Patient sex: M
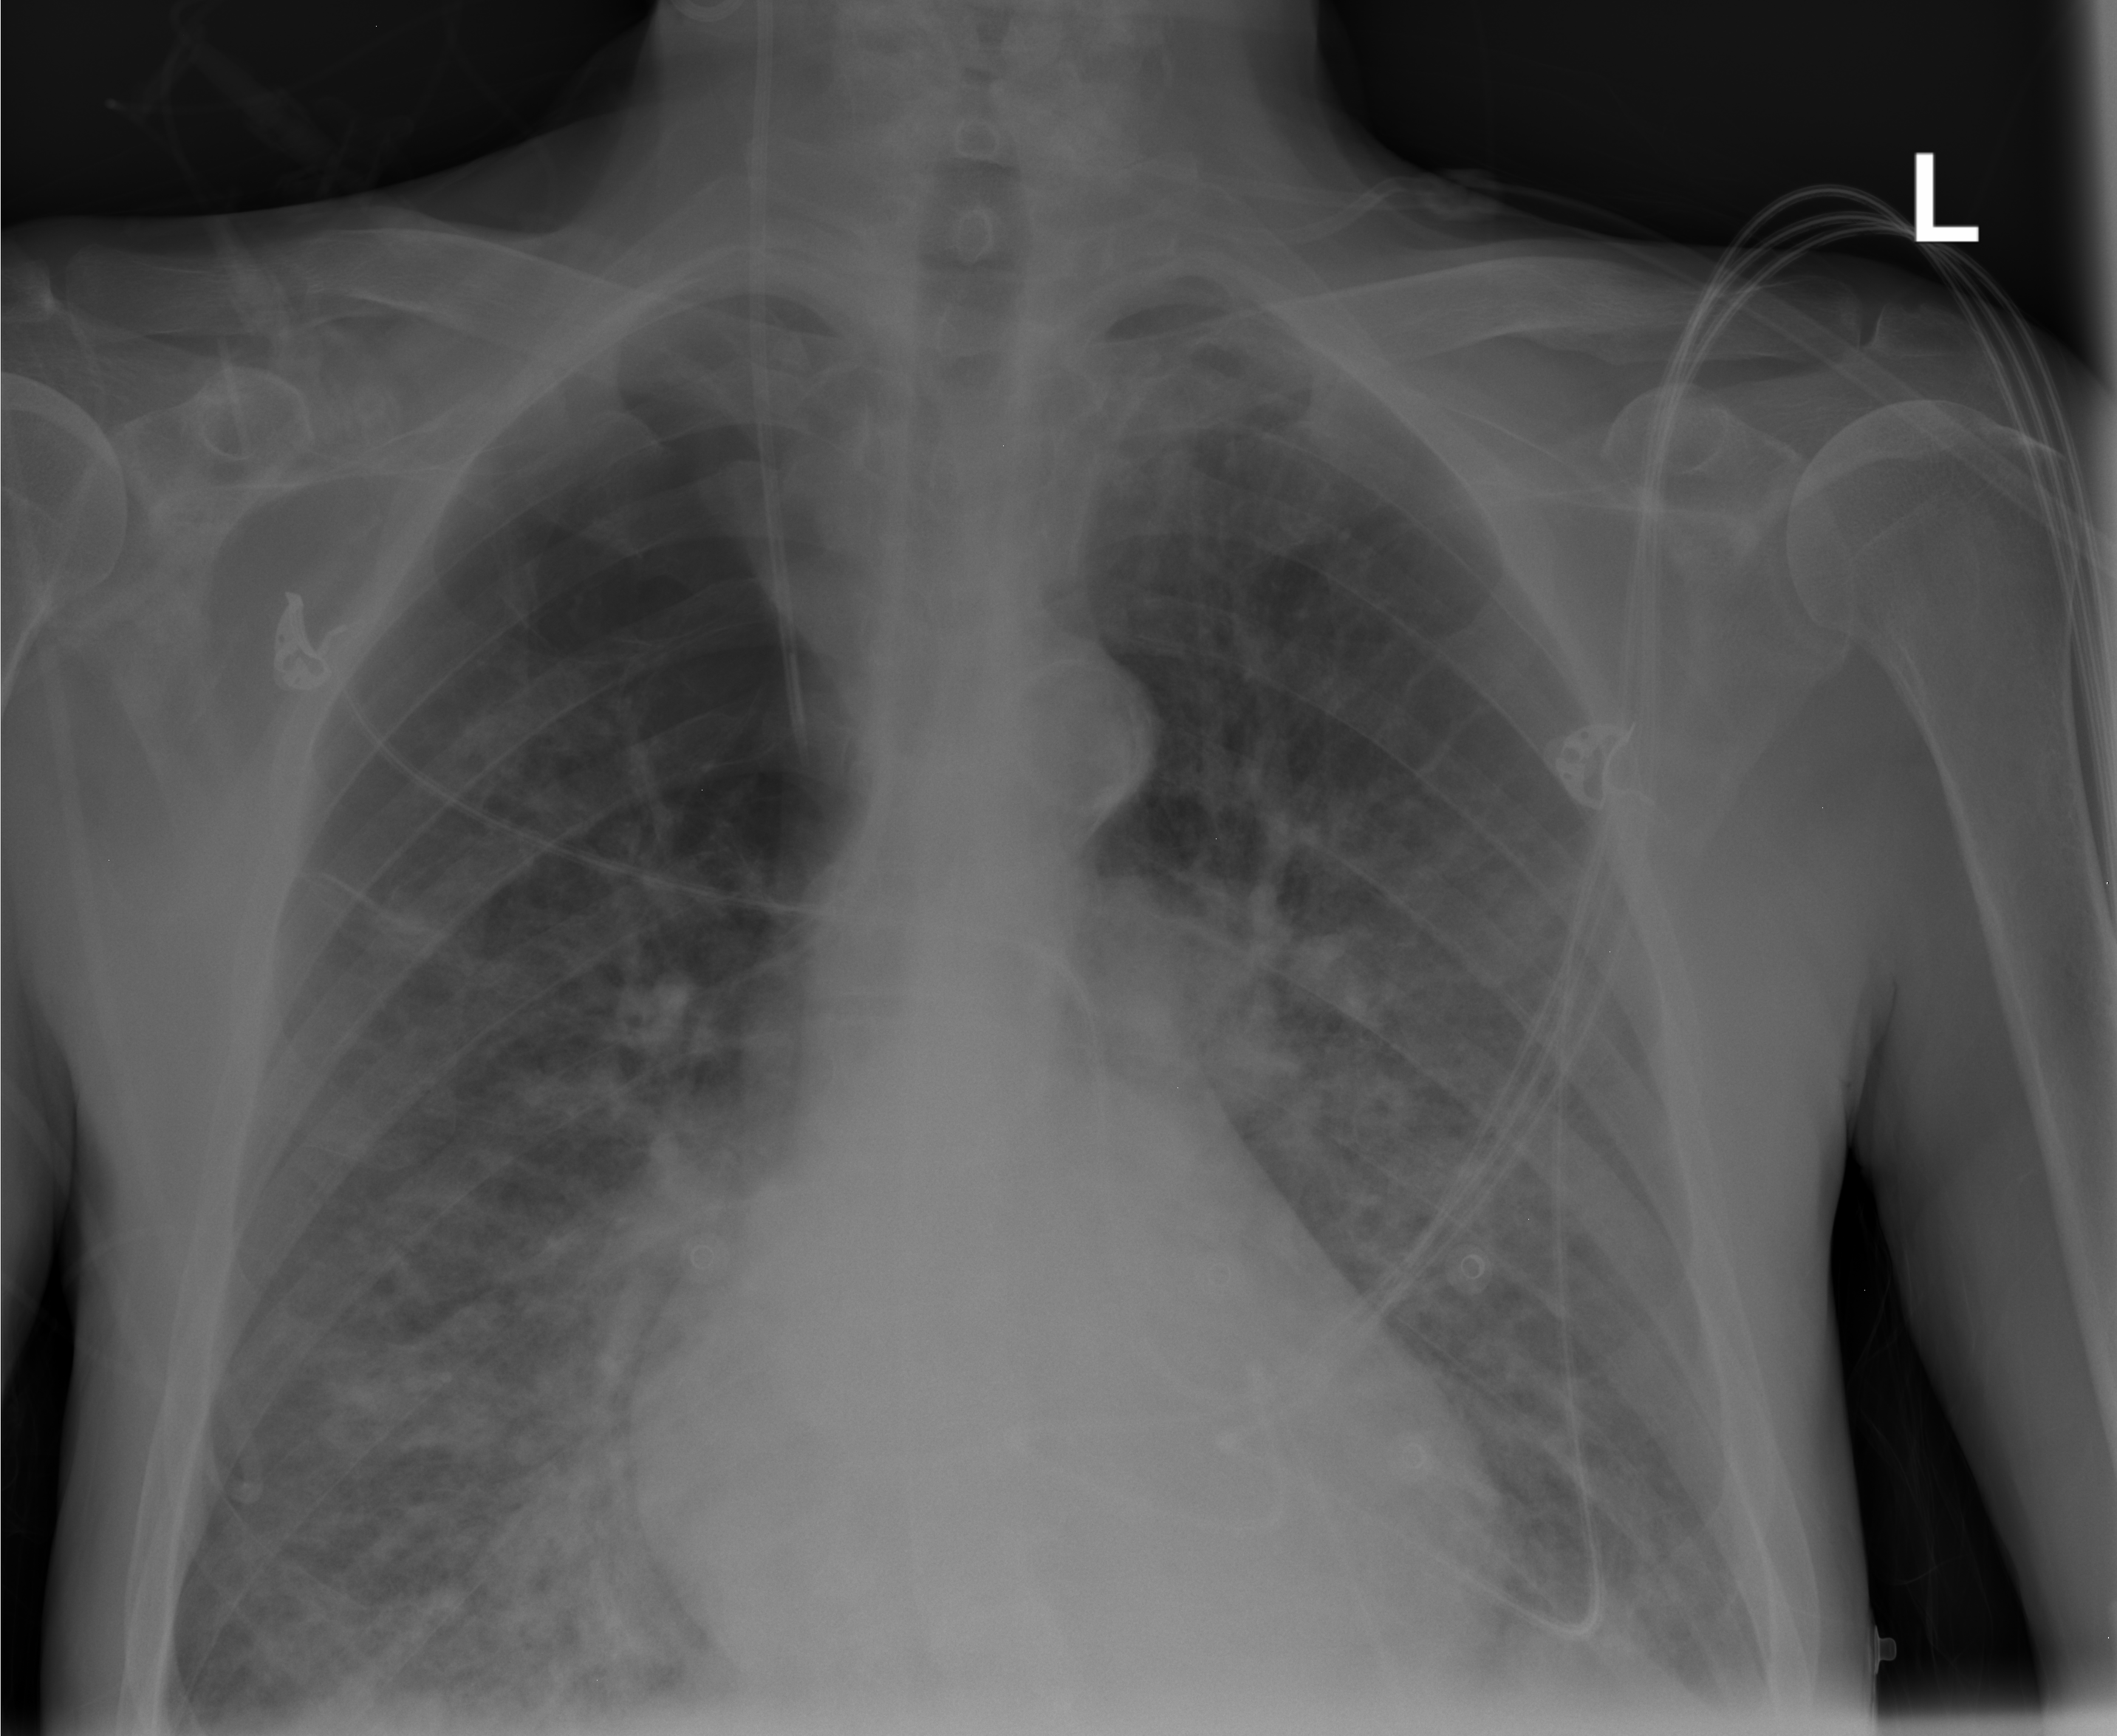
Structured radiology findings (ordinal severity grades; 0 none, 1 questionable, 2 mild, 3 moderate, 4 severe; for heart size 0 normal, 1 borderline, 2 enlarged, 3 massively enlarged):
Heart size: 0
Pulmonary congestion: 0
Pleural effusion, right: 0
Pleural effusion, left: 0
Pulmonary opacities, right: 3
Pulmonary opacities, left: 3
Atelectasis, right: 0
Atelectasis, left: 0